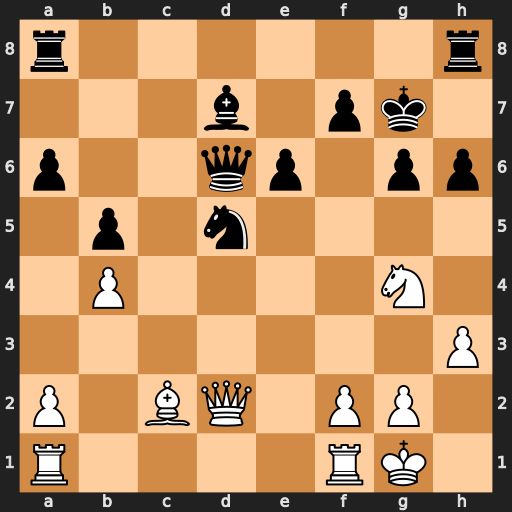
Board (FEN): r6r/3b1pk1/p2qp1pp/1p1n4/1P4N1/7P/P1BQ1PP1/R4RK1
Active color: w
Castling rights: -
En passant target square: -
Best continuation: Qd4+ e5 Nxe5 Qxb4 Qxd5